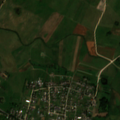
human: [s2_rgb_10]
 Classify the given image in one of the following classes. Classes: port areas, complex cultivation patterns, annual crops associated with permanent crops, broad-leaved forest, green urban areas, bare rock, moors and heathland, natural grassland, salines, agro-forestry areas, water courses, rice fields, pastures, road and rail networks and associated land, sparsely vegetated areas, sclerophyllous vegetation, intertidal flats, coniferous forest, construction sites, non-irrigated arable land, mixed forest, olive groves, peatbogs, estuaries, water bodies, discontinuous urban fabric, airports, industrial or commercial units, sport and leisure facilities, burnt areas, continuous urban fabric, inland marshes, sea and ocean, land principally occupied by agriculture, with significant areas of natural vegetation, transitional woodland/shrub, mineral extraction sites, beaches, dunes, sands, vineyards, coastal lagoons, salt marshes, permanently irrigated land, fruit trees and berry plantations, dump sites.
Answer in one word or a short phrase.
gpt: discontinuous urban fabric, non-irrigated arable land, pastures, complex cultivation patterns, land principally occupied by agriculture, with significant areas of natural vegetation